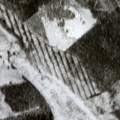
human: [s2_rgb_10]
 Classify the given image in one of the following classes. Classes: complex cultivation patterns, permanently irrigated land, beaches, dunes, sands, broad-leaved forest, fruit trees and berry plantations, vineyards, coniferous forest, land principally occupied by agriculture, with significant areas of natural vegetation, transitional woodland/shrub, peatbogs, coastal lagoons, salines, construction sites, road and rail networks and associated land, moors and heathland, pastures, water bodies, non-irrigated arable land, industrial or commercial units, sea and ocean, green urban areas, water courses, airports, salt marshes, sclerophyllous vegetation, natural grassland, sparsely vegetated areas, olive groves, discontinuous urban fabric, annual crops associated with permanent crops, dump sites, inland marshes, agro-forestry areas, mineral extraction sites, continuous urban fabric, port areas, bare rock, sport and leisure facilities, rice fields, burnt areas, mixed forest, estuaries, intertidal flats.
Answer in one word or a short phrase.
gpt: coniferous forest, transitional woodland/shrub, peatbogs